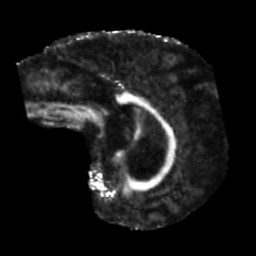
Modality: FA
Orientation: sagittal
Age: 75
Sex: male
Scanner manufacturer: siemens
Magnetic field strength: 3 T
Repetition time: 5.25 s
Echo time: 0.08 s